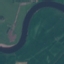
Label: River